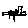
Label: circle